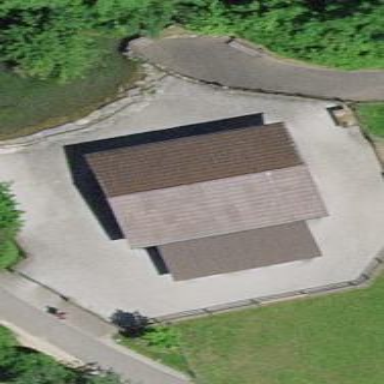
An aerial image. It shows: Farm auxiliary building.